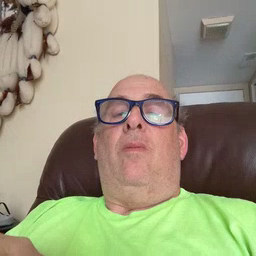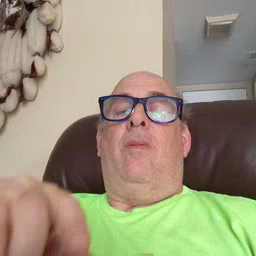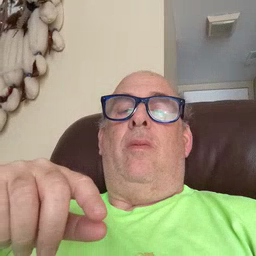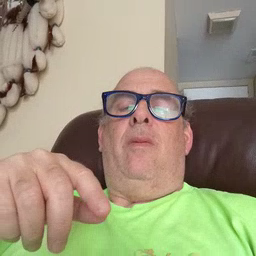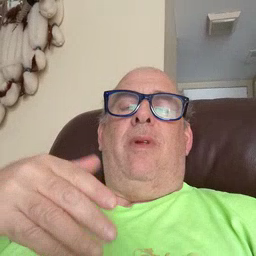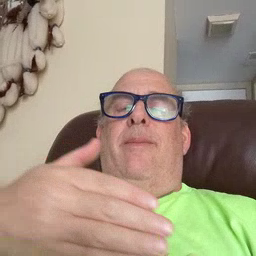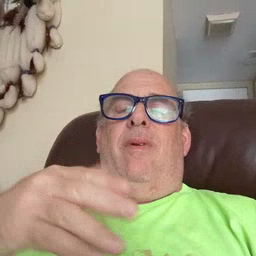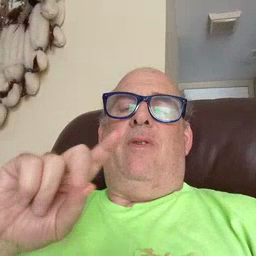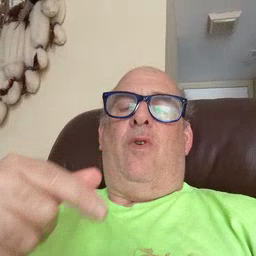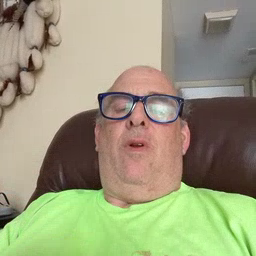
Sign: puppy